Question:
I have aproblem with phpMyAdmin, I cannot access it via this link <URL>.
It just asked password and does nothing and there is no error message appear.
I tried to remove it and reinstall but there is no change. When I open it from Firefox browser this message appears:
> Cannot start session without errors, please check errors given in your PHP and/or webserver log file and configure your PHP installation properly. Also ensure that cookies are enabled in your browser.
It only opens on Chrome but not working as I cleared above.
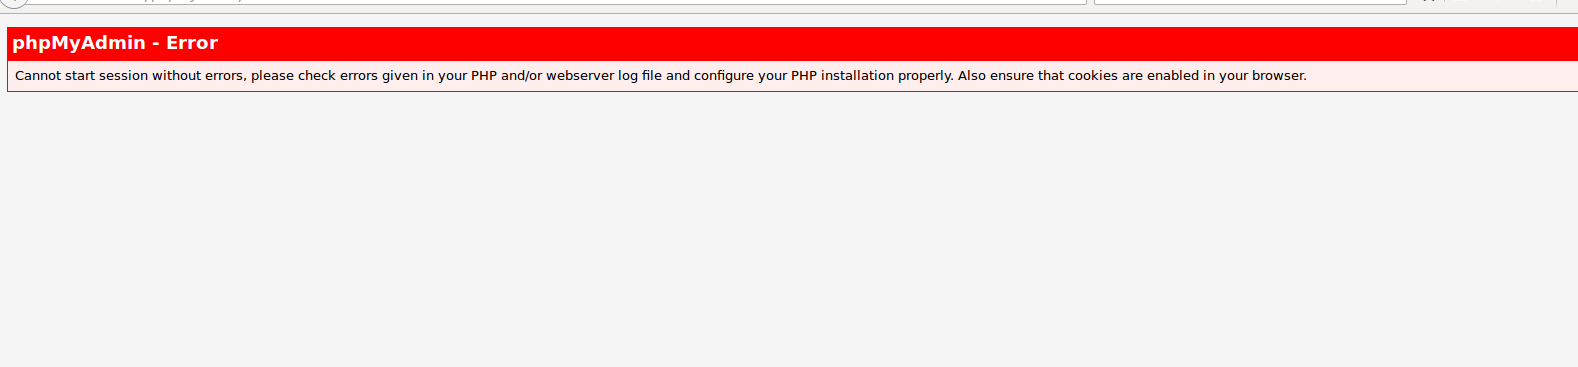
Answer: after checking
/etc/php5/cli/php.ini and /etc/php5/apache2/php.ini
if session.save_path = "/var/lib/php5" update it to
session.save_path = "/var/lib/php5/session" and un comment it , restart apache then it works.